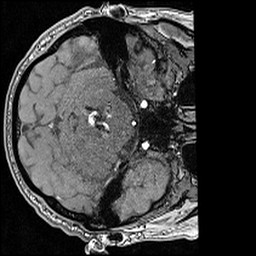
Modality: angio
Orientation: axial
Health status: ill
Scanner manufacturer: siemens
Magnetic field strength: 3 T
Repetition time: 0.023 s
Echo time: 0.00418 s